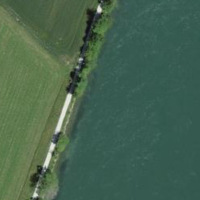
EUNIS habitat code: 15
Species observed at this site:
Cornus sanguinea